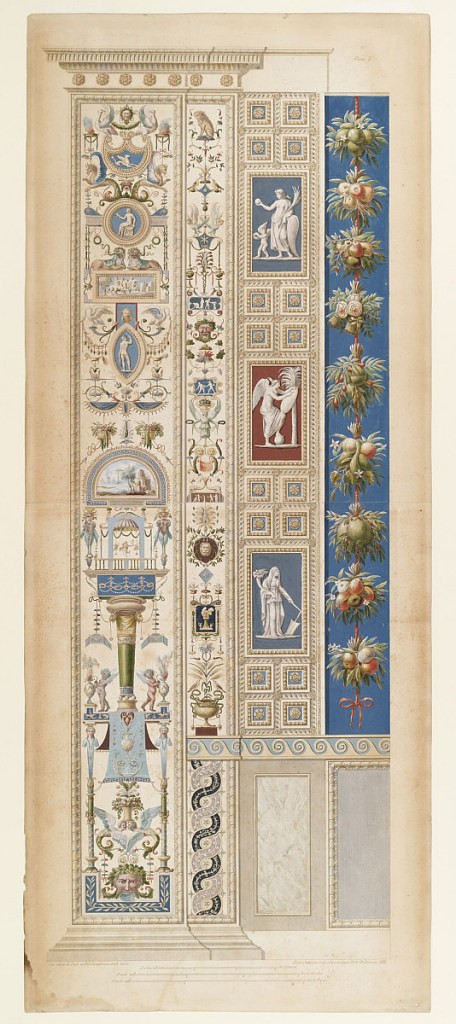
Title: Plate I from Loggie di Rafaele nel Vaticano
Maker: Giovanni Ottaviani, ca. 1735 – 1808
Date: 1772–77
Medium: Brush and watercolor, gouache over etching on white wove paper
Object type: Print
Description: Vertical designs for mouldings including: cameo elements, birds, lions, griffins, masks, lion heads, lunette with landscape, putti, caryatids, intertwined ribbons. Scale below.